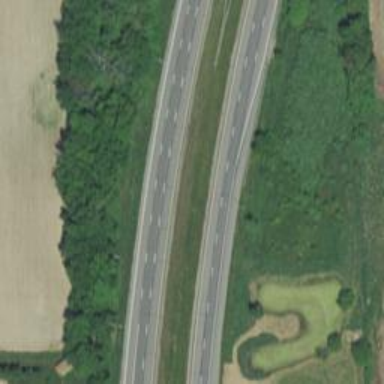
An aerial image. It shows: Asphalt motorway with expressway features.